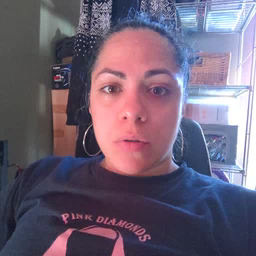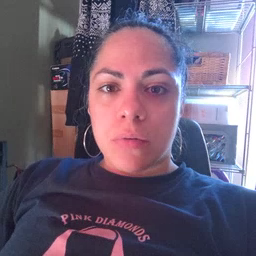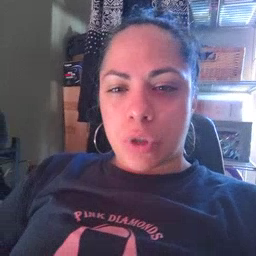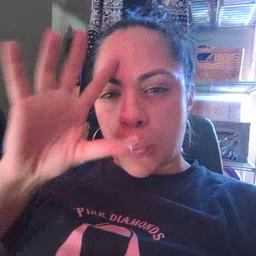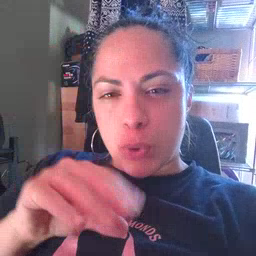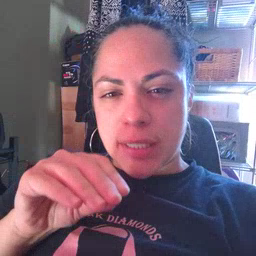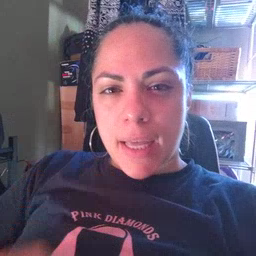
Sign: pretend